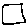
Label: square